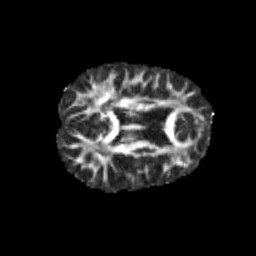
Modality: FA
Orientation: axial
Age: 10
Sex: female
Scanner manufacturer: siemens
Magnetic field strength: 3 T
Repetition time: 3.8 s
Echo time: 0.07 s